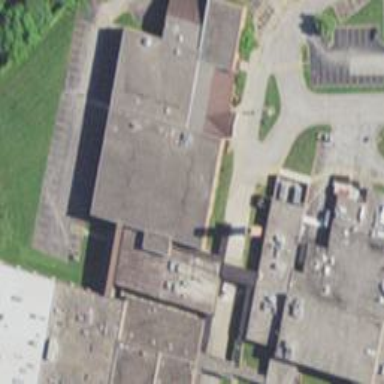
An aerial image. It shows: School.